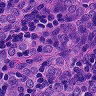
Metastatic tissue present: yes